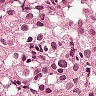
Metastatic tissue present: yes